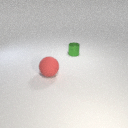
small green metal cylinder behind large red rubber sphere